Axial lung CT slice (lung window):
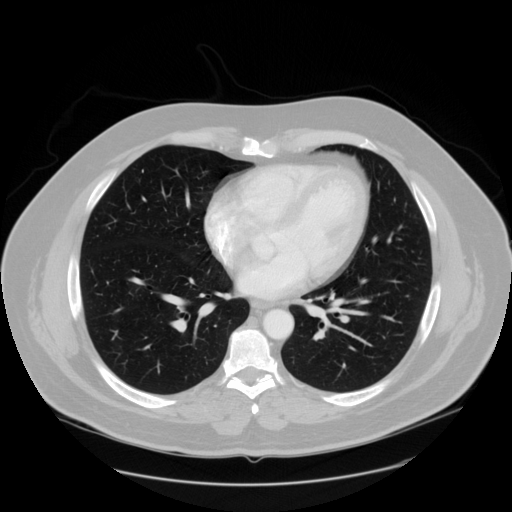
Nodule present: no